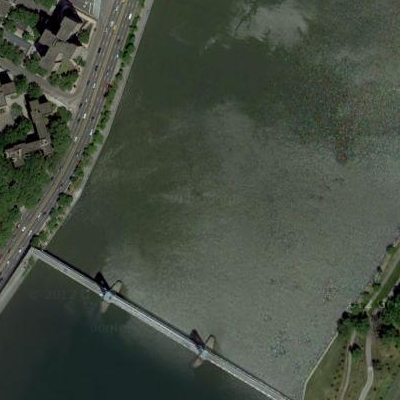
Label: RiverLake